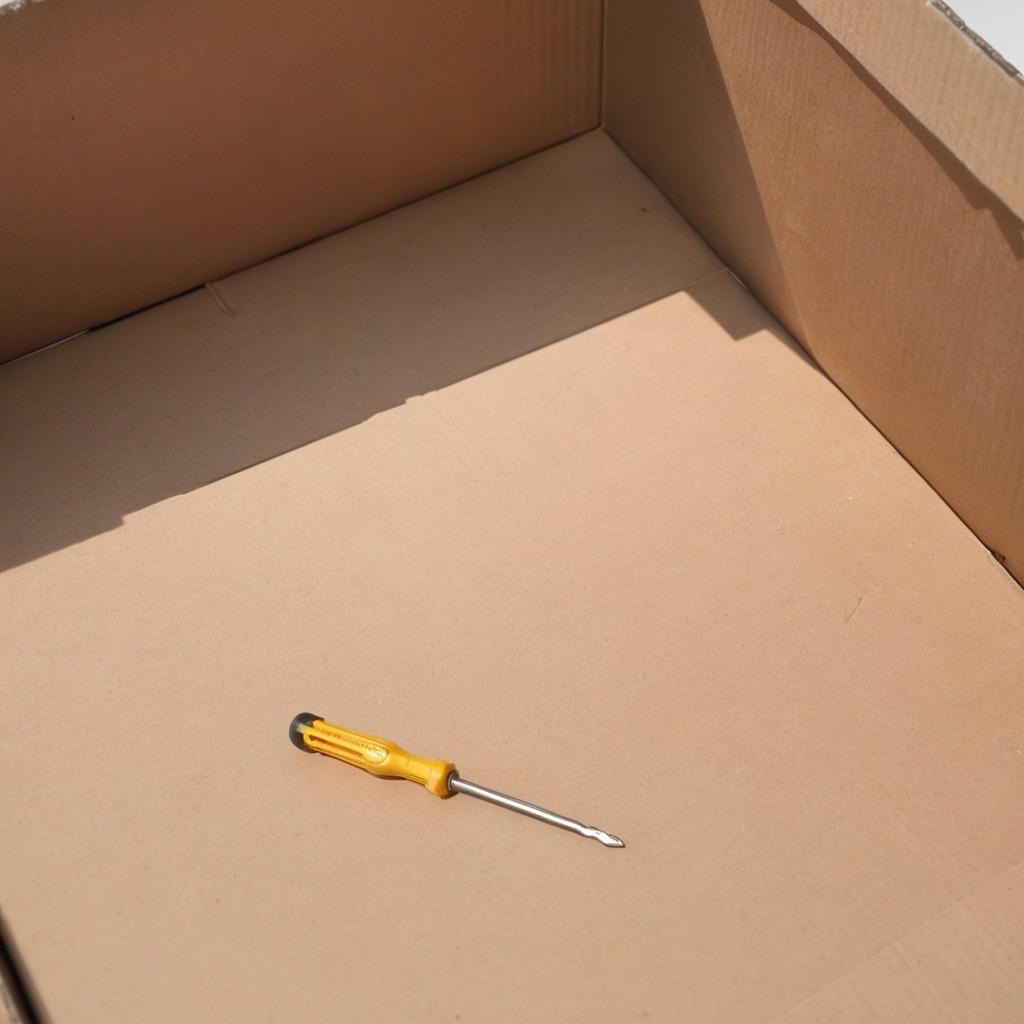
A screwdriver is lying on a cardboard box surface.